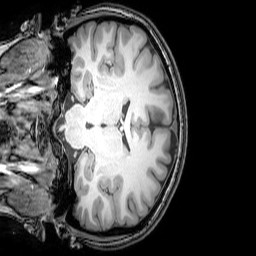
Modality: T1w
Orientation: coronal
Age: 21
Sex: female
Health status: healthy
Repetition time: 0.081 s
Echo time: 0.037 s